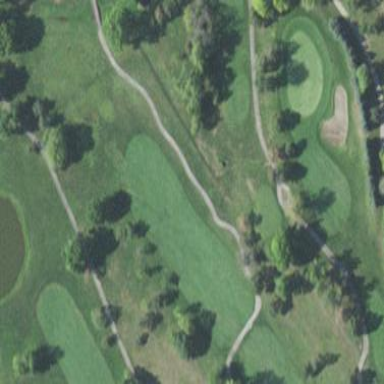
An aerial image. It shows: Golf fairway in the image.